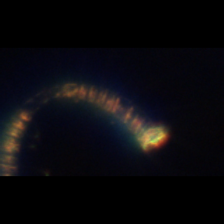
Taxon: Chaetoceros
Group: Diatoms